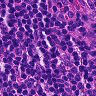
Metastatic tissue present: no